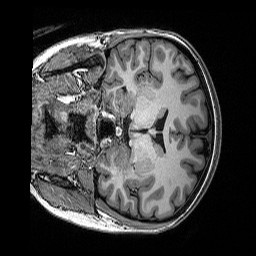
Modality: T1w
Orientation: coronal
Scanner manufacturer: siemens
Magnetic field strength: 3 T
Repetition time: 2.53 s
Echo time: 0.0033 s